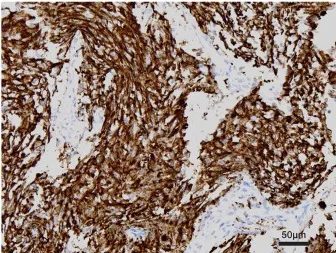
Validation of ALK expression via IHC staining (40x).
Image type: pathology (immunostaining)